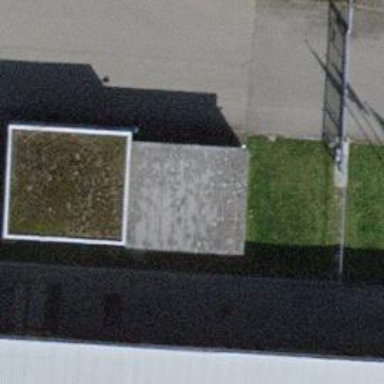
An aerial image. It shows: Shed building.